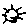
Label: sun